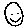
Label: smiley face